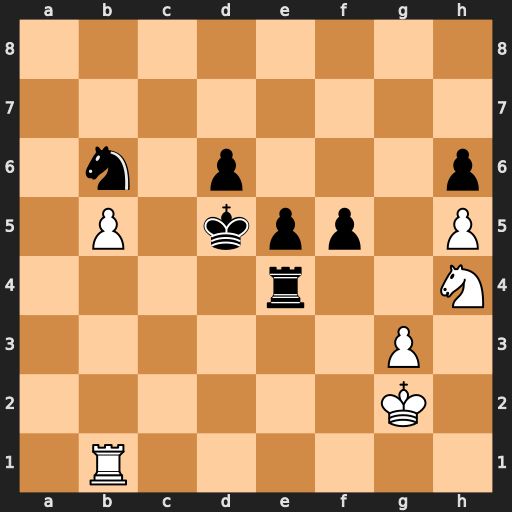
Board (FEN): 8/8/1n1p3p/1P1kpp1P/4r2N/6P1/6K1/1R6
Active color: w
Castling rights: -
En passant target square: -
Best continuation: Nxf5 Ke6 Nxh6